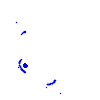
Particle: electron